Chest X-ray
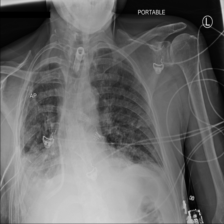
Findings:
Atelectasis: negative
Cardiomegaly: negative
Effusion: positive
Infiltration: positive
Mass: negative
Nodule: negative
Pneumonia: negative
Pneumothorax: negative
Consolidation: negative
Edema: negative
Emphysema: negative
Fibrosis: negative
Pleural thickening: negative
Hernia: negative